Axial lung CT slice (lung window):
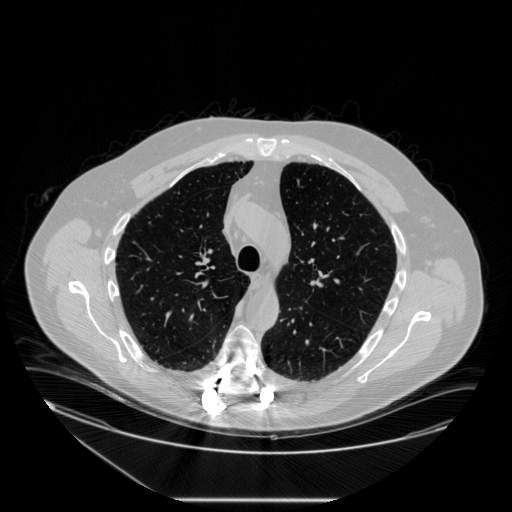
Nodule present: no